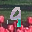
Label: 9